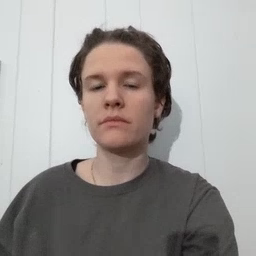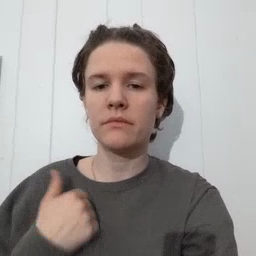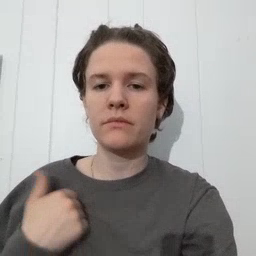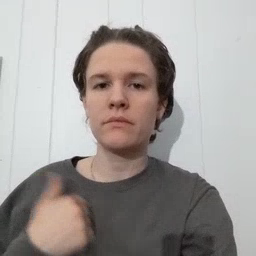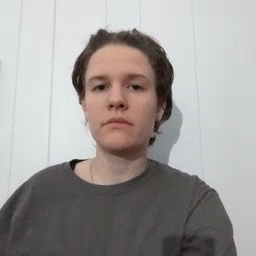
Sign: bath